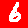
Digit: 6